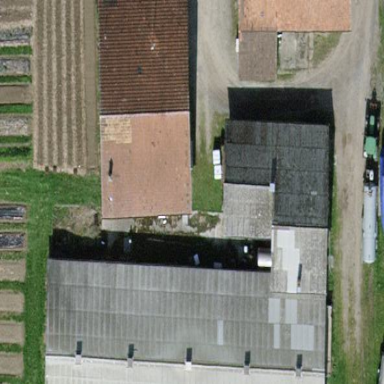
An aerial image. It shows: Farmyard area.